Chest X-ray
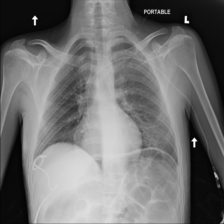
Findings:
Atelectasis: negative
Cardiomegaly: negative
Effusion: negative
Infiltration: negative
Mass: negative
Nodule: negative
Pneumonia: negative
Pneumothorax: negative
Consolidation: negative
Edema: negative
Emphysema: negative
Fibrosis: negative
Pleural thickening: negative
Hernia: negative